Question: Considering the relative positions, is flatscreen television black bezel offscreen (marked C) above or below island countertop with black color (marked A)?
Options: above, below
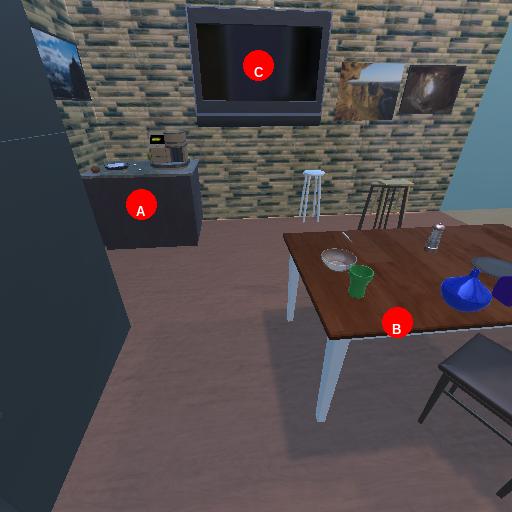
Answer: above